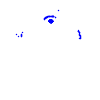
Particle: electron